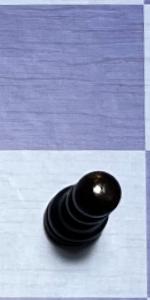
Label: Pawn_Black